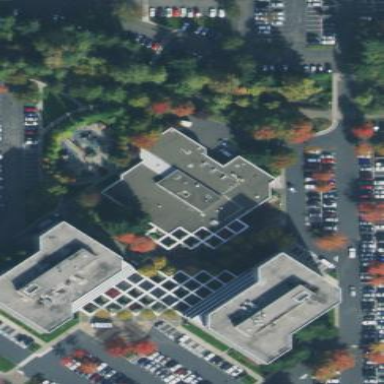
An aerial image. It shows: Office building.